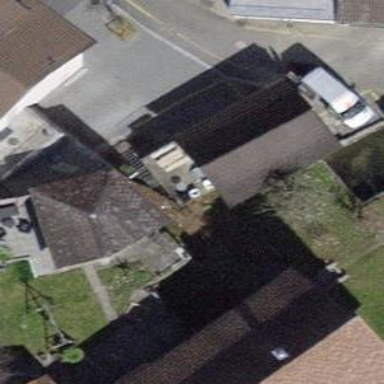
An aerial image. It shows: Garage.